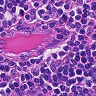
Metastatic tissue present: no